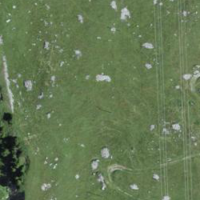
EUNIS habitat code: 24
Species observed at this site:
Achillea millefolium